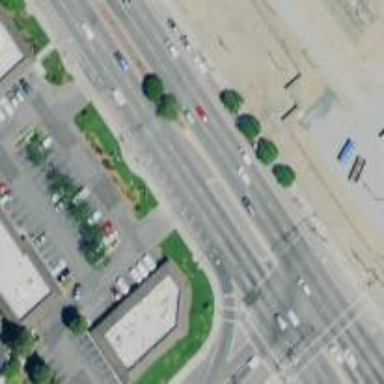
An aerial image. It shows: Primary highway with separate sidewalk.